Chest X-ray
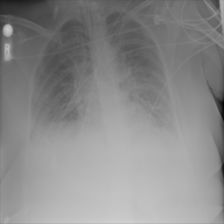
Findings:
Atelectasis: negative
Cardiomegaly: negative
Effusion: negative
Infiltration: positive
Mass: negative
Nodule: negative
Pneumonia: negative
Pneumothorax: negative
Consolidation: negative
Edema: negative
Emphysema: negative
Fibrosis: negative
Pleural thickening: negative
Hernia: negative